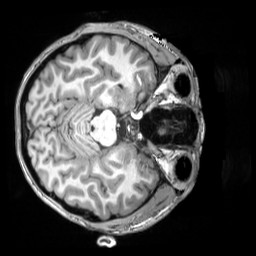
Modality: T1w
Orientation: axial
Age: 19
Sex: female